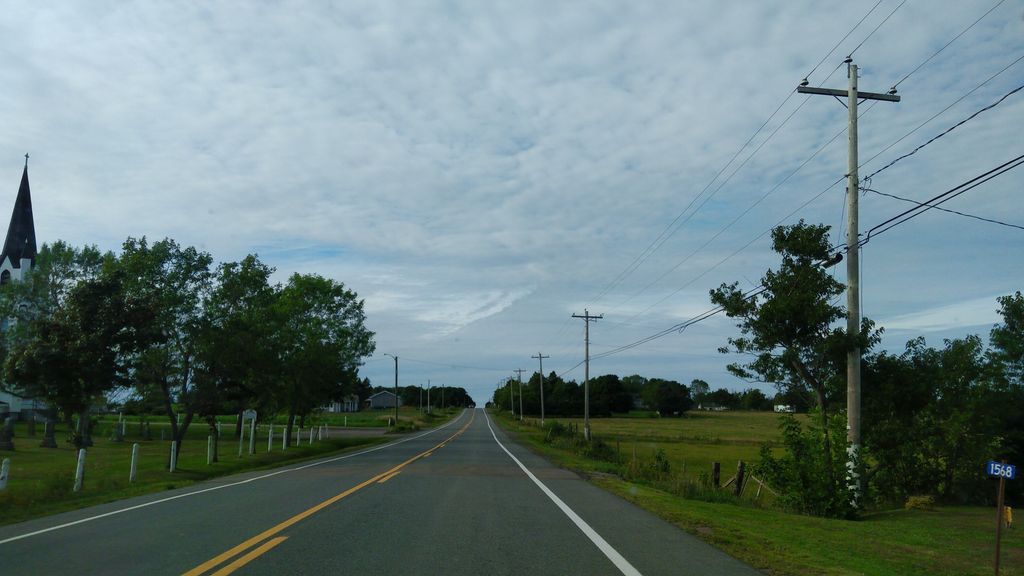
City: charlottetown